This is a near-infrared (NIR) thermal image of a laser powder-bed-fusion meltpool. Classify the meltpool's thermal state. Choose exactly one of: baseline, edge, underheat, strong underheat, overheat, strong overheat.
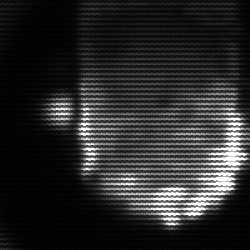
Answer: baseline